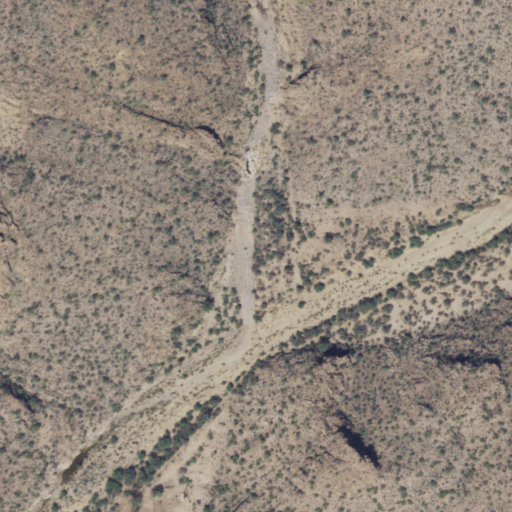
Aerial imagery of valley in Arizona named Tule Canyon containing shrub, grassland, and open development